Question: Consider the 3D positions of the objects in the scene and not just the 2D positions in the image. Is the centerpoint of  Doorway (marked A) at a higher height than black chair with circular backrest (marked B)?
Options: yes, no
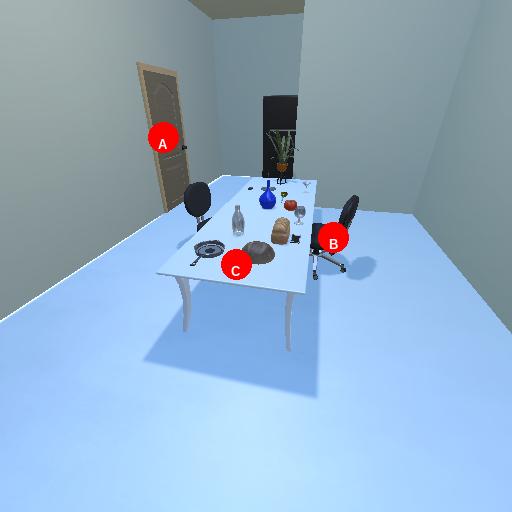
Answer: yes